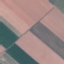
Label: AnnualCrop